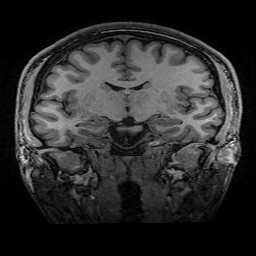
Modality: T1w
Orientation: sagittal
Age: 22
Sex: male
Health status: healthy
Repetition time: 2.53 s
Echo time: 0.0034 s